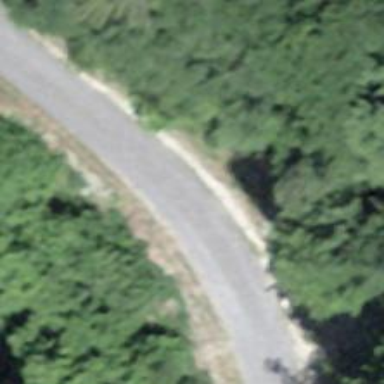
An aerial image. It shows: Asphalt service road with grade1 track type. It is used for agricultural purposes.